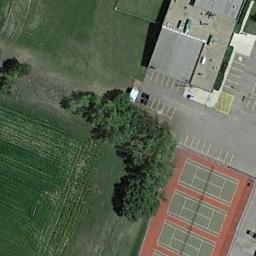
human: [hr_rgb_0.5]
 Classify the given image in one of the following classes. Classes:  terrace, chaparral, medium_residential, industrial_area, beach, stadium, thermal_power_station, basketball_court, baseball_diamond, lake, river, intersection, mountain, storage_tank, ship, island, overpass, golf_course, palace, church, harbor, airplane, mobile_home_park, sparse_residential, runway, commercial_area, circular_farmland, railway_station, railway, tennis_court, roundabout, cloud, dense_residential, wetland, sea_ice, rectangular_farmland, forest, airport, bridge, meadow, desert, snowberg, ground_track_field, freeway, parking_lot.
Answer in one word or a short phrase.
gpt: tennis_court